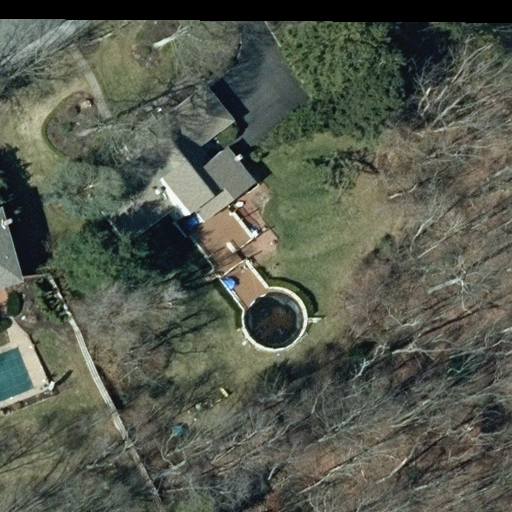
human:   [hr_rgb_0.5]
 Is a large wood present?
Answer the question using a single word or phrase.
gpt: yes

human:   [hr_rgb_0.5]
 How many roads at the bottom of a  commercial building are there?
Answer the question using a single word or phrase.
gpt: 0

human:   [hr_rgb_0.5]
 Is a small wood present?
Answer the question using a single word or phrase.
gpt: no

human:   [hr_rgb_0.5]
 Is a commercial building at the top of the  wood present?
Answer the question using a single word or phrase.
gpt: no

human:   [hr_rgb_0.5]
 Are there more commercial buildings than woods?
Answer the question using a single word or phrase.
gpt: no

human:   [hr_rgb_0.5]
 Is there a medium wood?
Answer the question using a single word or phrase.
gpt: no

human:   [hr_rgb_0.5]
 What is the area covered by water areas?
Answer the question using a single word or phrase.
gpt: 0m2

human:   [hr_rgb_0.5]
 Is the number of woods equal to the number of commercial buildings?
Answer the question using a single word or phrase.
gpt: no

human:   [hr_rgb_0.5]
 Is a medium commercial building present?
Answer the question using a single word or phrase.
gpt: no

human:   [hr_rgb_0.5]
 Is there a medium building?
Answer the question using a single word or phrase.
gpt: no

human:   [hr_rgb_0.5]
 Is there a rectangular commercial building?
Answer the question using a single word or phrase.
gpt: no

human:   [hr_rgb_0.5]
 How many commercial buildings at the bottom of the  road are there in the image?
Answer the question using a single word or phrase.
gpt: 0

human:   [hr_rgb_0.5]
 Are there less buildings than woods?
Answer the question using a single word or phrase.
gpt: no

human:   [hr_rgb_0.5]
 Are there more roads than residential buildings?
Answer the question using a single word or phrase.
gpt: no

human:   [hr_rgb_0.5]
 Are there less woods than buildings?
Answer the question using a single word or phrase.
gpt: yes

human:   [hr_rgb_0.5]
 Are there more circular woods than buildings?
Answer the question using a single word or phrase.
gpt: no

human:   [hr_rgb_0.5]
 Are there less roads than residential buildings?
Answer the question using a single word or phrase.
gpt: yes

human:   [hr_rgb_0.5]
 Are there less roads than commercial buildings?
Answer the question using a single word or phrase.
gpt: no

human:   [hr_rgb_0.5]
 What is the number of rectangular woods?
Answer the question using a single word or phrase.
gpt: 1

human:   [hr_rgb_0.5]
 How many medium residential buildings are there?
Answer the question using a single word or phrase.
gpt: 0

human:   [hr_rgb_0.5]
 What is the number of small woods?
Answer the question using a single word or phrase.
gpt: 0

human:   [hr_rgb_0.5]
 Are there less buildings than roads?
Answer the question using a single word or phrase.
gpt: no

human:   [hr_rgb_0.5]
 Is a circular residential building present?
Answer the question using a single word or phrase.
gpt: no

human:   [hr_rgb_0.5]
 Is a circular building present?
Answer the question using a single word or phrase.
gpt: no

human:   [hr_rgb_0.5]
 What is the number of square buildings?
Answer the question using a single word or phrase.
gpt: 0

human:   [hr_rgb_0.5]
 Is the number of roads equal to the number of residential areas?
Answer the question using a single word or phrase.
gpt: yes

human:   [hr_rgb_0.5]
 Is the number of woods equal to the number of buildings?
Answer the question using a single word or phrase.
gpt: no

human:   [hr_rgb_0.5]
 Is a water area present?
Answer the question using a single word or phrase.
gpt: no

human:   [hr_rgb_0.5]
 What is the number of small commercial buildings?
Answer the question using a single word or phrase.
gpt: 0

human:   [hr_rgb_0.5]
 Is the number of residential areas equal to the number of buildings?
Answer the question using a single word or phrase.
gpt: no

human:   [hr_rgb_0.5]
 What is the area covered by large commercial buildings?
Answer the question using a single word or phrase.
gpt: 0m2

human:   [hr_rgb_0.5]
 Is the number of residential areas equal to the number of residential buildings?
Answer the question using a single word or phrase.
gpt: no

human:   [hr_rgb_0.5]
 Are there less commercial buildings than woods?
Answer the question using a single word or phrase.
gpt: yes

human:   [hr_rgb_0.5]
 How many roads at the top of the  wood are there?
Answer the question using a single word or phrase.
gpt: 1

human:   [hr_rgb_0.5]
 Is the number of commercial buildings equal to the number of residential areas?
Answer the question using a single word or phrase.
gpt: no

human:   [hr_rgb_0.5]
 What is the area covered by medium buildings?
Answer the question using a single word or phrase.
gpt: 0m2